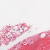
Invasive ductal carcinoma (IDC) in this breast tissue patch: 0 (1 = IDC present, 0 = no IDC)